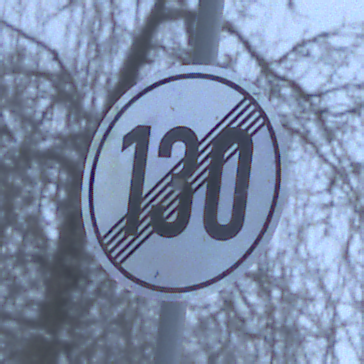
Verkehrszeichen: EndeGeschwindigkeit130
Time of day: Midday
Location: Outdoor (Nature)
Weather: Overcast
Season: Winter
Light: Natural